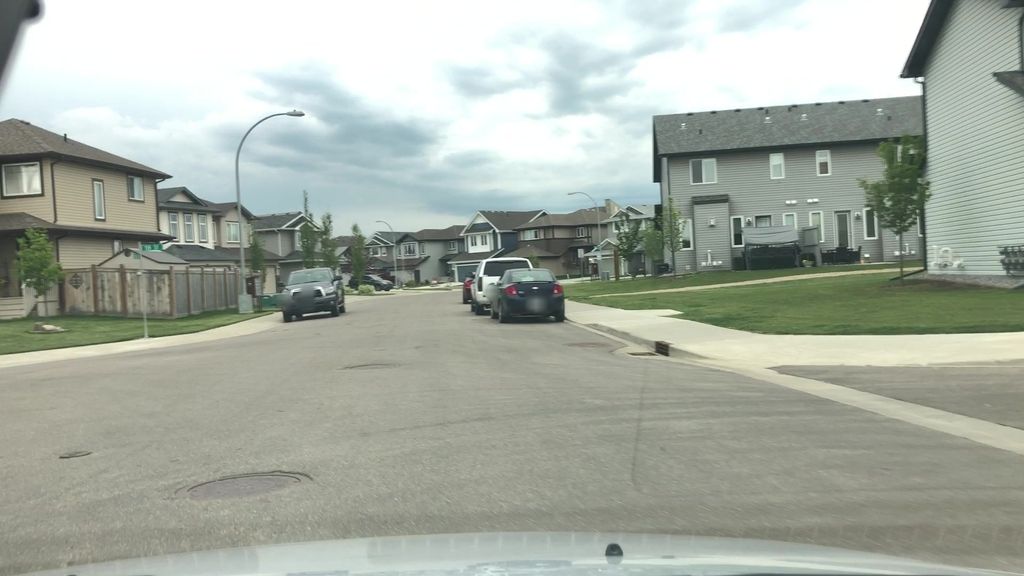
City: edmonton